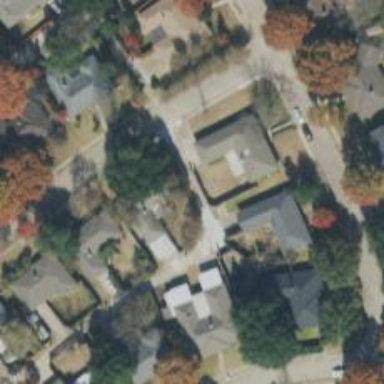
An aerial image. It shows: Alley classified as service road.